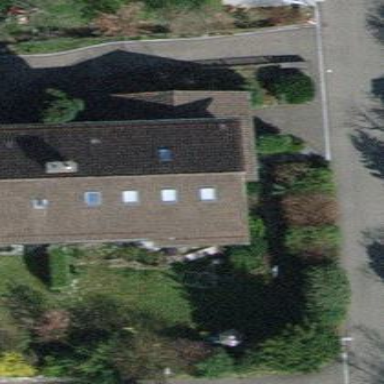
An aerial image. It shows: Semi-detached house.